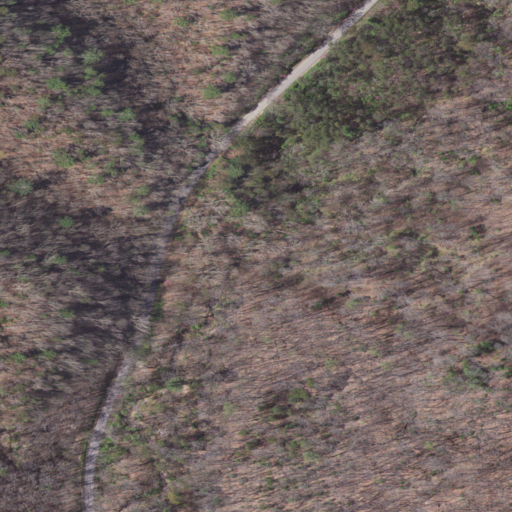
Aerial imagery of valley in Virginia named Schoolhouse Hollow containing deciduous forest, mixed forest, open development, and medium intensity development